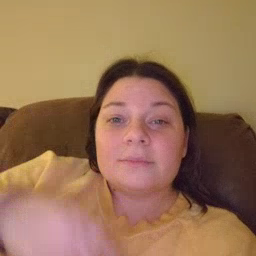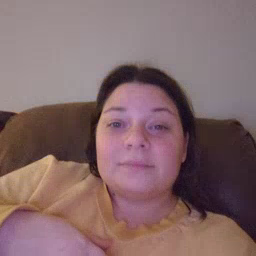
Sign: head